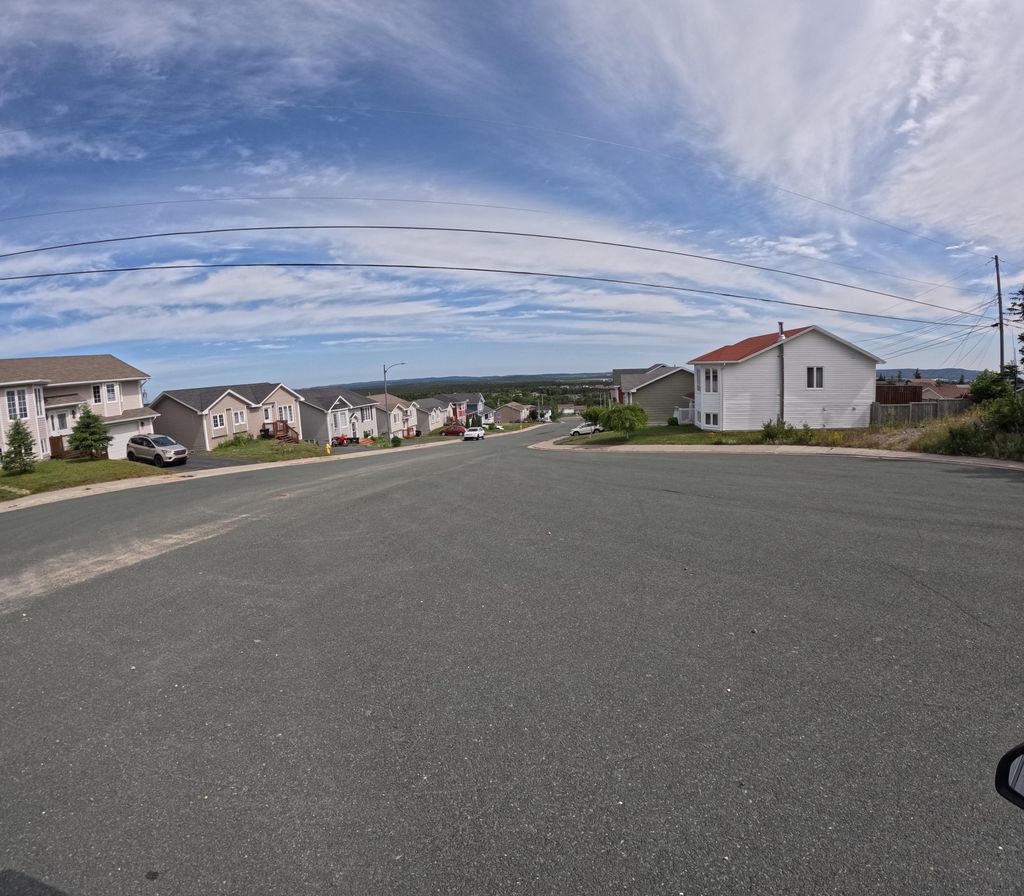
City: st_johns